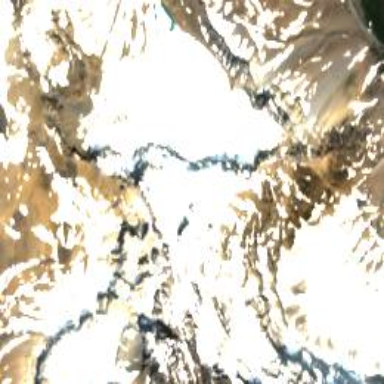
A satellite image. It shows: Stunning view of glacier.